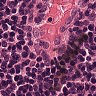
Metastatic tissue present: no